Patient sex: F
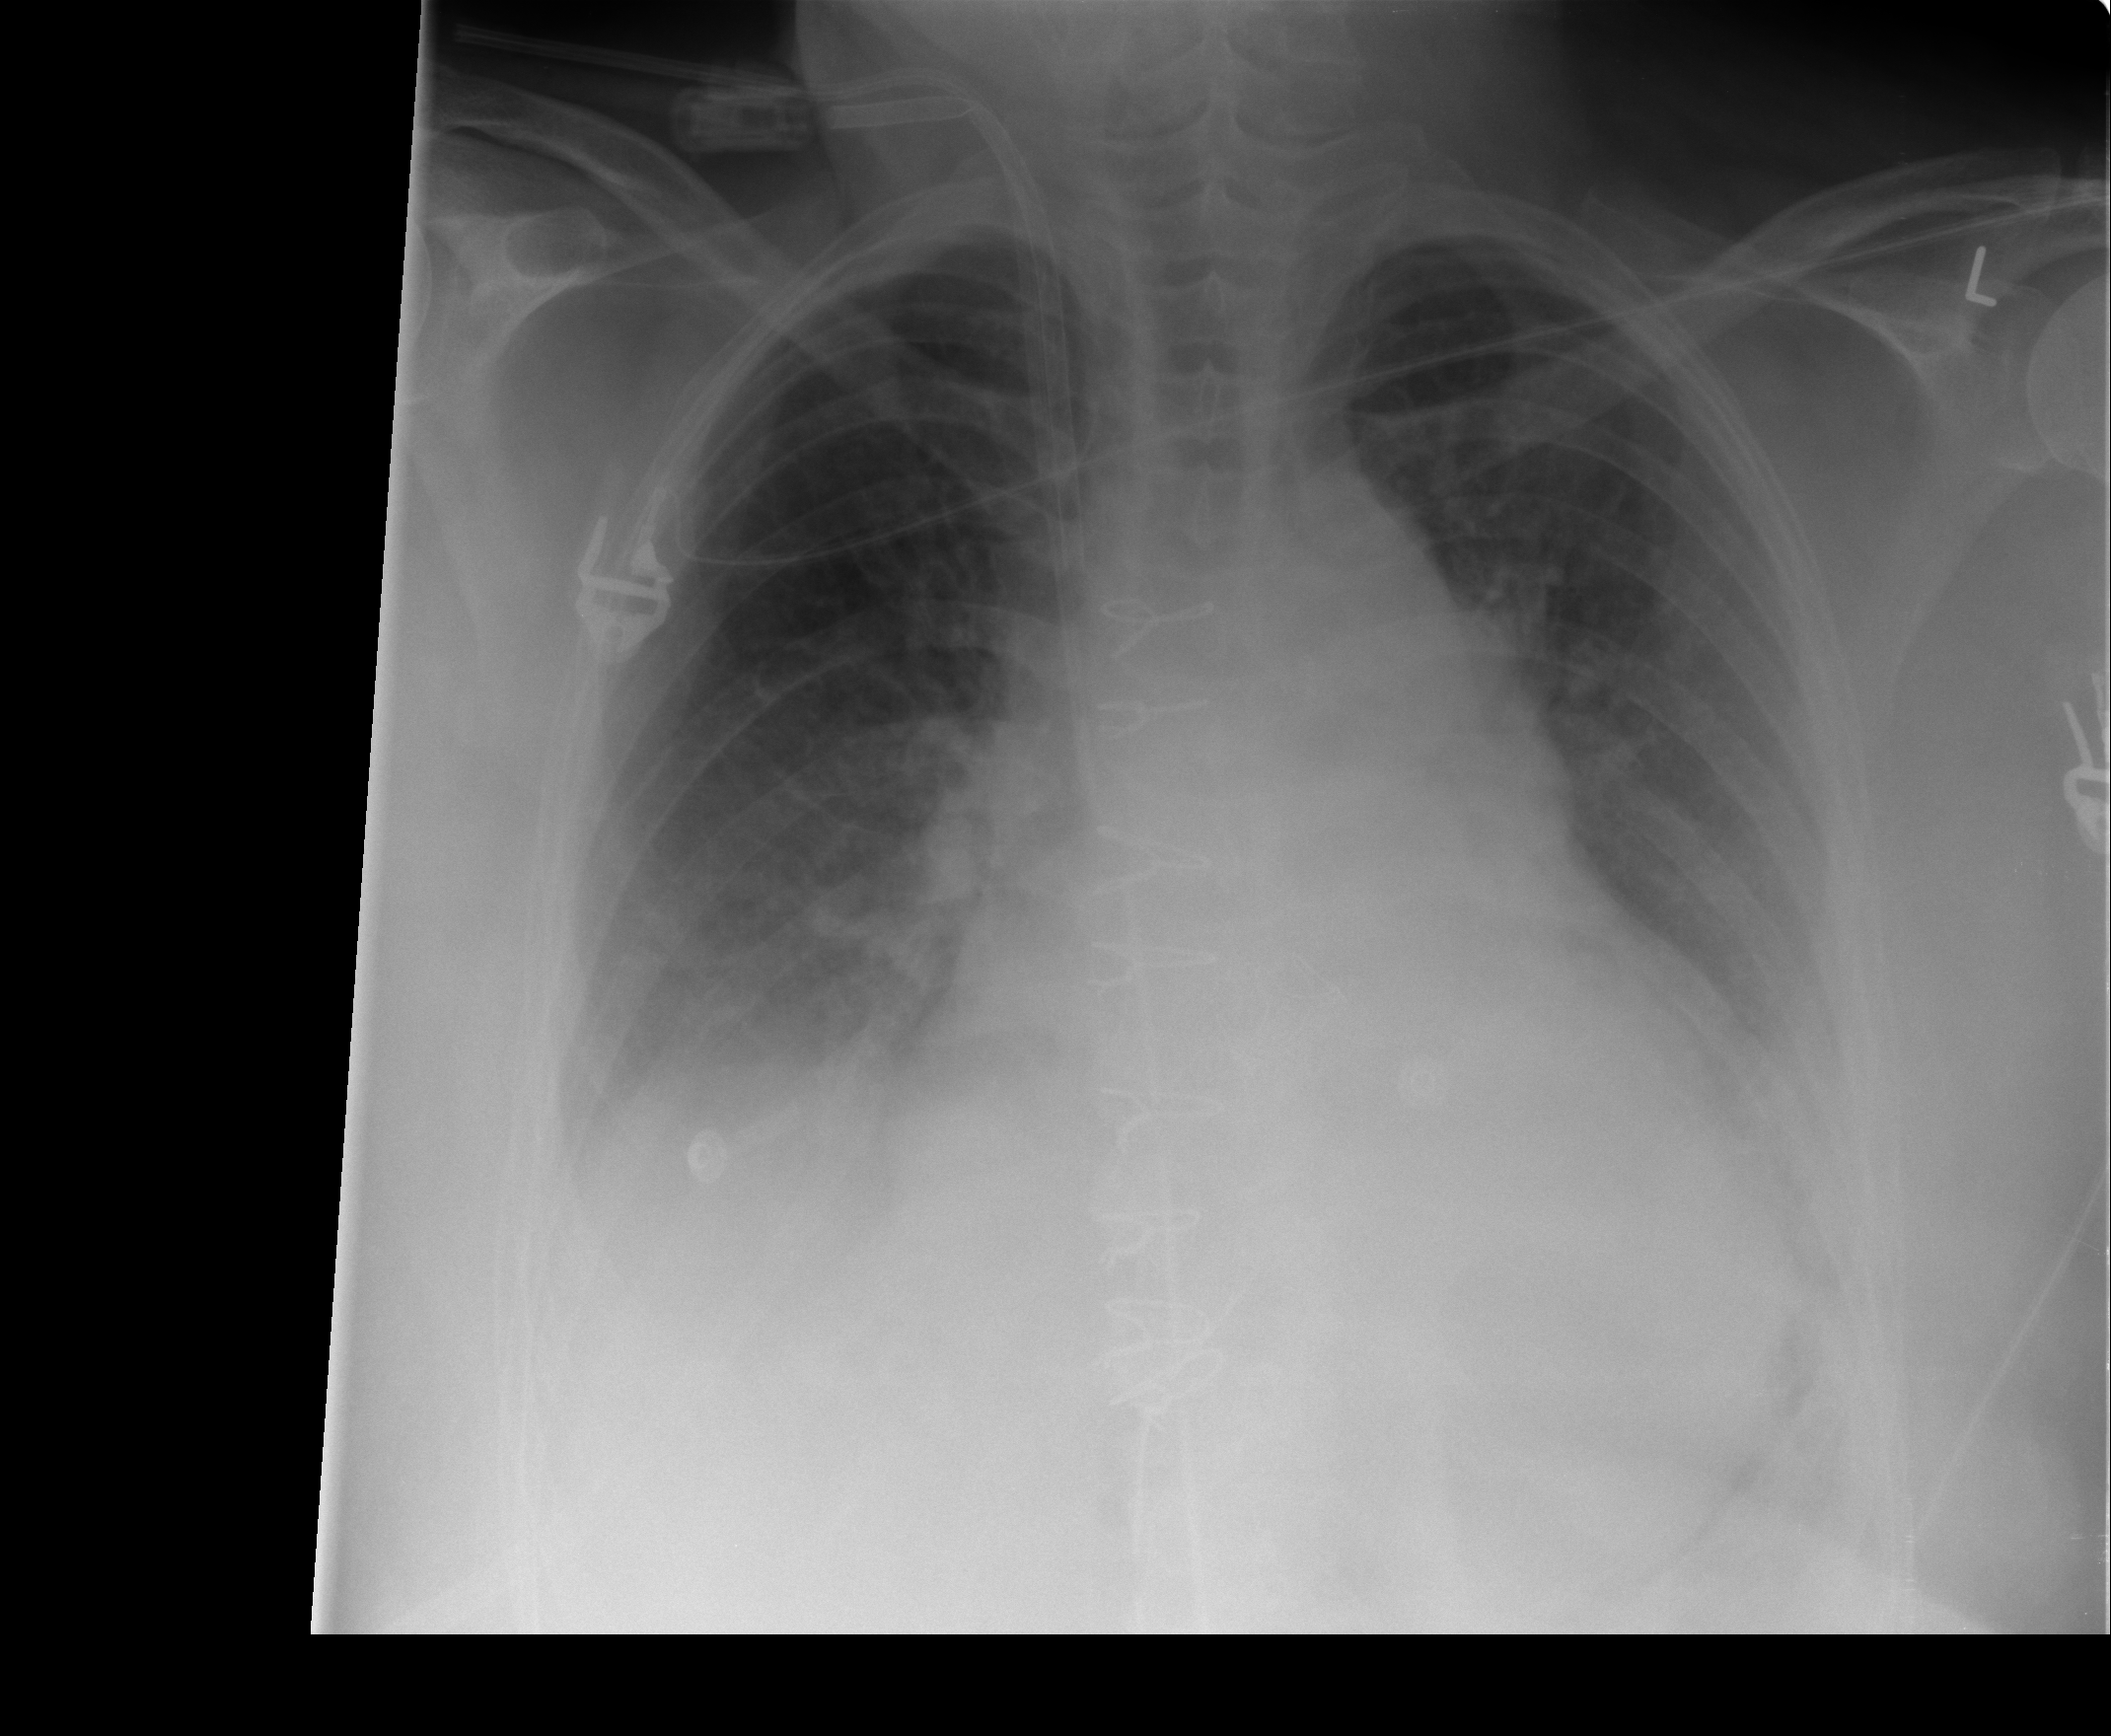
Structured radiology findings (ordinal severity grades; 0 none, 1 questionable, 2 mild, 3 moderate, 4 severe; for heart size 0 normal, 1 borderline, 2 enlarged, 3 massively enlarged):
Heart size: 2
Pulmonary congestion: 1
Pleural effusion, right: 1
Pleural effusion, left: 1
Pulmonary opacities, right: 0
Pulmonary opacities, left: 0
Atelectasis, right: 1
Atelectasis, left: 1